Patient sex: F
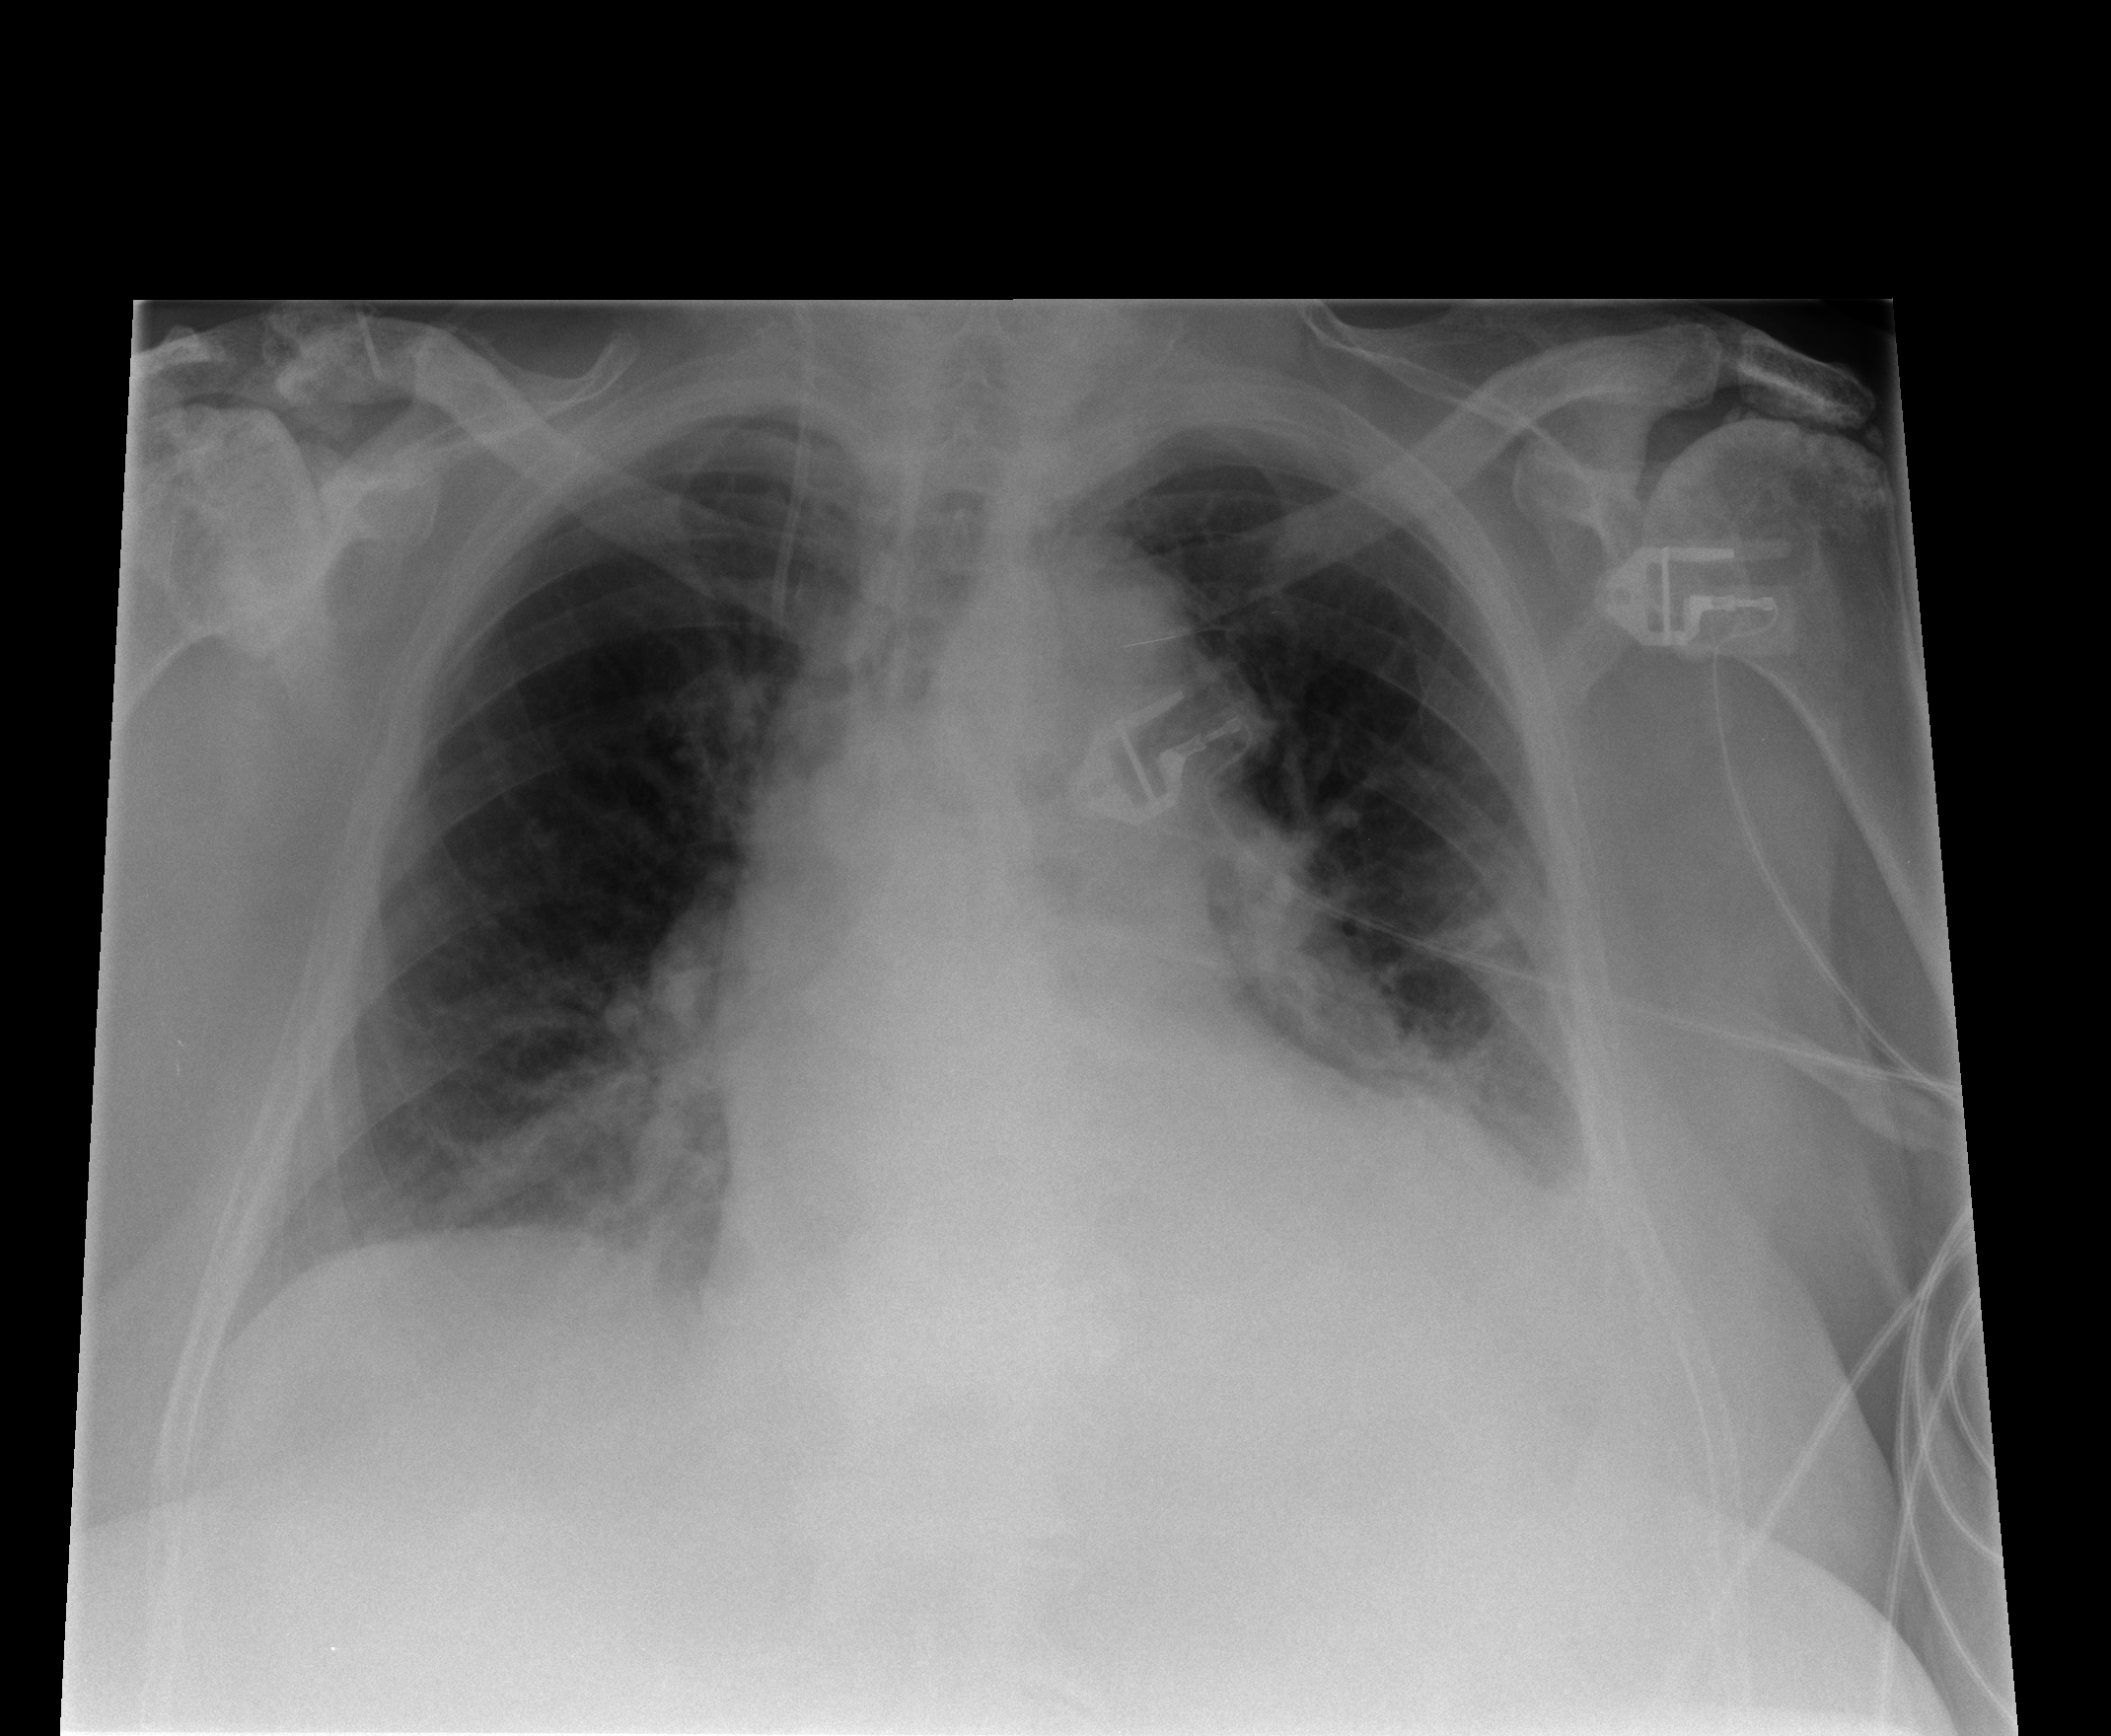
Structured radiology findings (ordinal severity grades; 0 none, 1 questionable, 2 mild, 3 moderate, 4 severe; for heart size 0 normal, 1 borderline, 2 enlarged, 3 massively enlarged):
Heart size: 2
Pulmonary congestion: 2
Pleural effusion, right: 0
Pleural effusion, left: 2
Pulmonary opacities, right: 0
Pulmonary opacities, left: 0
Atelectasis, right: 2
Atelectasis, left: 2